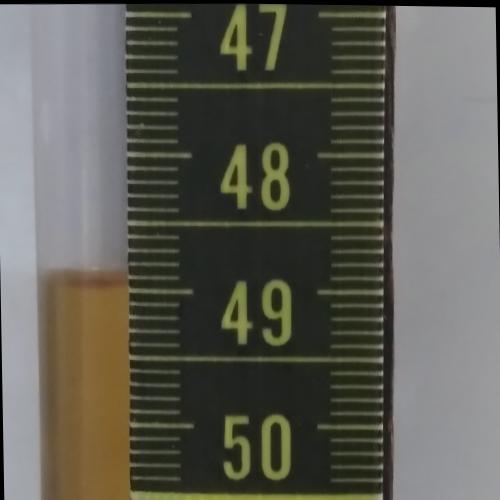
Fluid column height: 49.0 cm